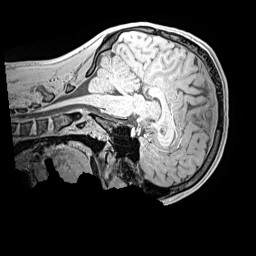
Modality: MP2RAGE
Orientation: sagittal
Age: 13
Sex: male
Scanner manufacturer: siemens
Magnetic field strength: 3 T
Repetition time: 4 s
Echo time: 0.00299 s